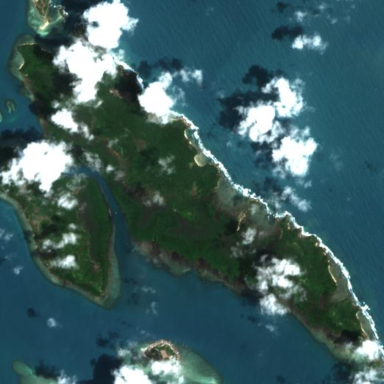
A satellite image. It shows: Island with natural coastline.